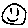
Label: smiley face